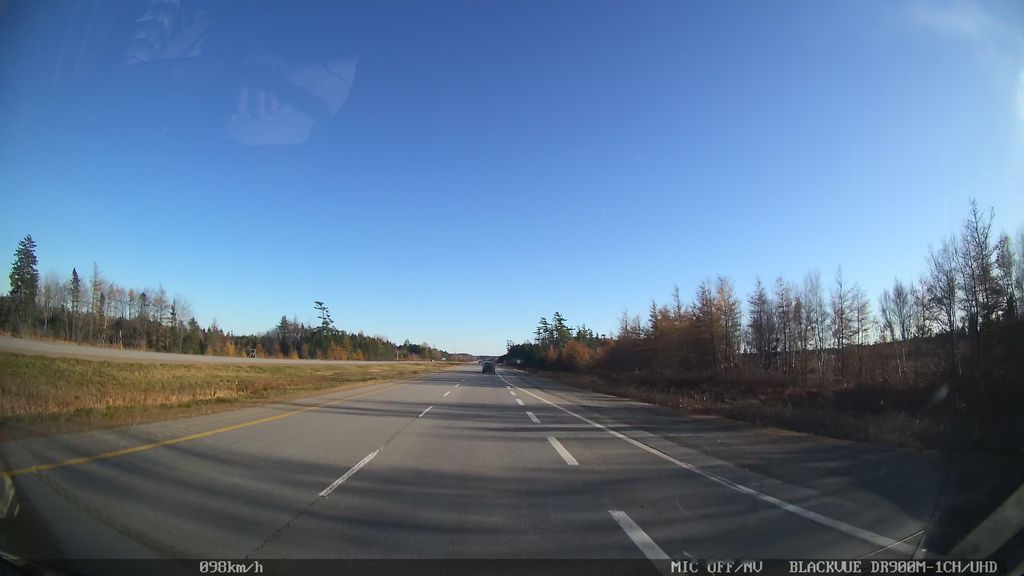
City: halifax